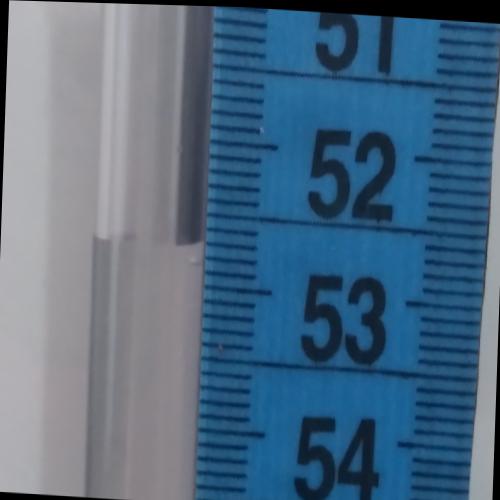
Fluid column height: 52.7 cm